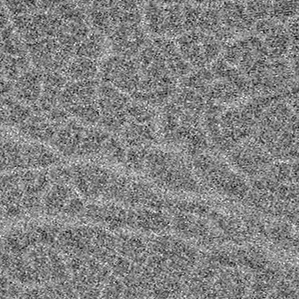
Label: frost